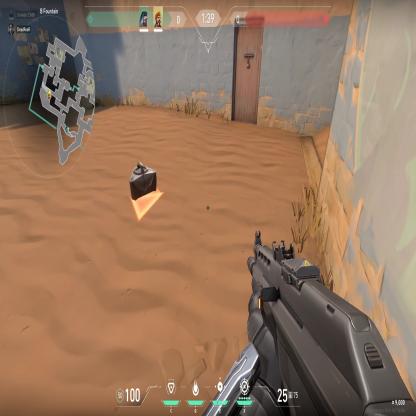
Label: dropped spike